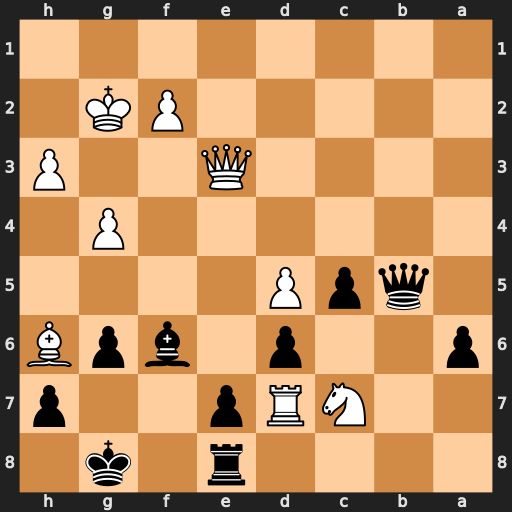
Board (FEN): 4r1k1/2NRp2p/p2p1bpB/1qpP4/6P1/4Q2P/5PK1/8
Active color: b
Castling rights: -
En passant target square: -
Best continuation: Qxd7 Nxe8 Qxe8 Qe6+ Kh8